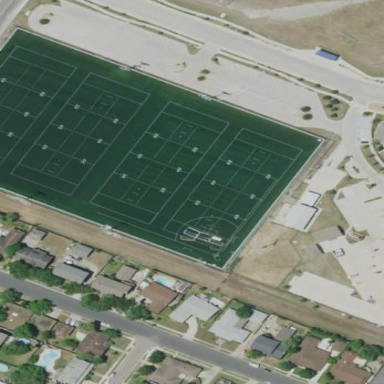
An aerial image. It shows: Soccer pitch for outdoor sports and leisure activities.